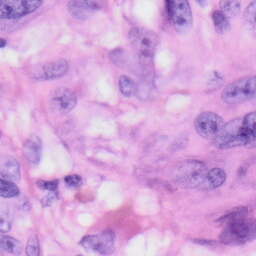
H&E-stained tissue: Skin